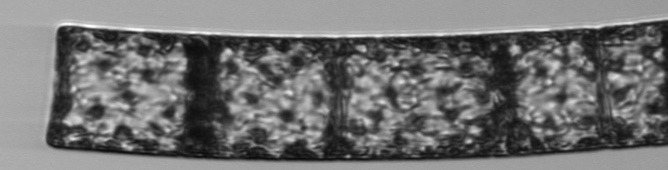
Label: Guinardia_flaccida